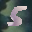
Label: 5